Question: Count the number of objects in the diagram.
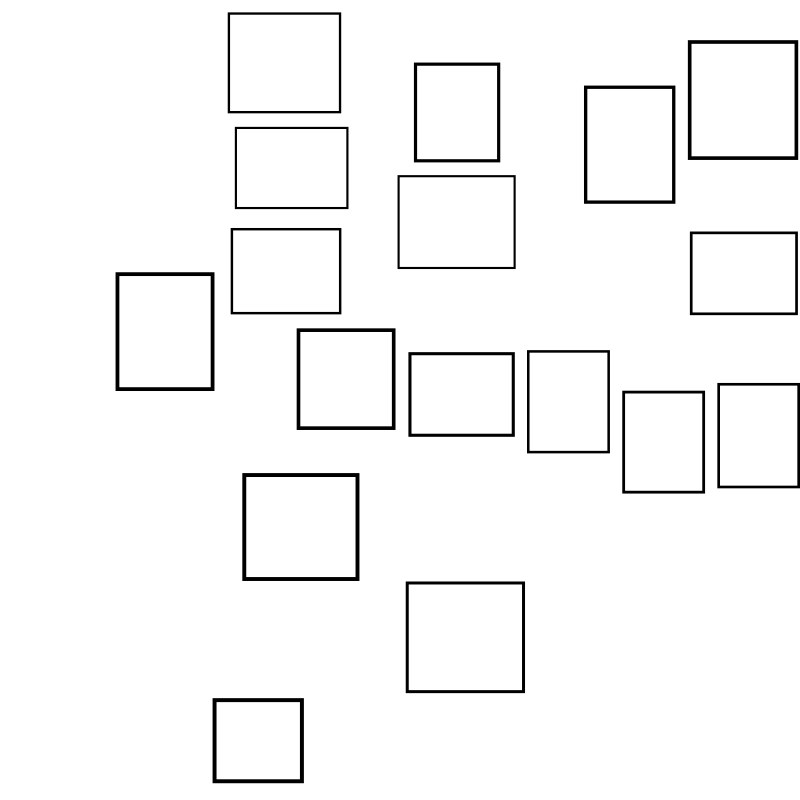
Answer: 17